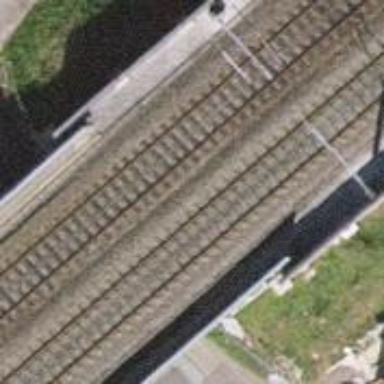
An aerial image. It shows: Bridge over electrified railway with contact lines.